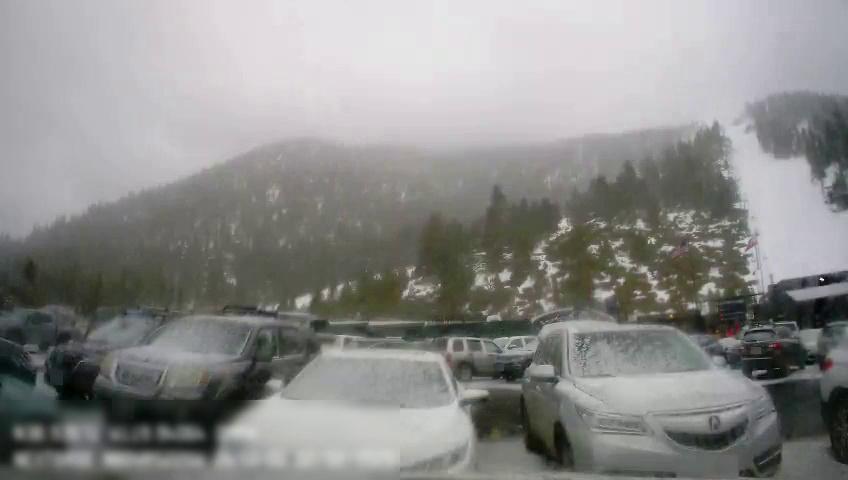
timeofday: Day
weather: Snowy
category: Vehicles | Car
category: Vehicles | Car
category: Vehicles | SUV
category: Vehicles | Truck
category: Vehicles | SUV
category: Vehicles | Car
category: Vehicles | SUV
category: Vehicles | SUV
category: Vehicles | SUV
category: Vehicles | SUV
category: Vehicles | Truck
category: Vehicles | Truck
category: Vehicles | SUV
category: Vehicles | SUV
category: Vehicles | SUV
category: Vehicles | Car
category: Vehicles | Car
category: Vehicles | SUV
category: Drivable Space